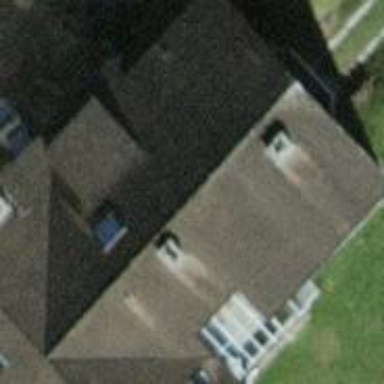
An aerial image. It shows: Semi-detached house.